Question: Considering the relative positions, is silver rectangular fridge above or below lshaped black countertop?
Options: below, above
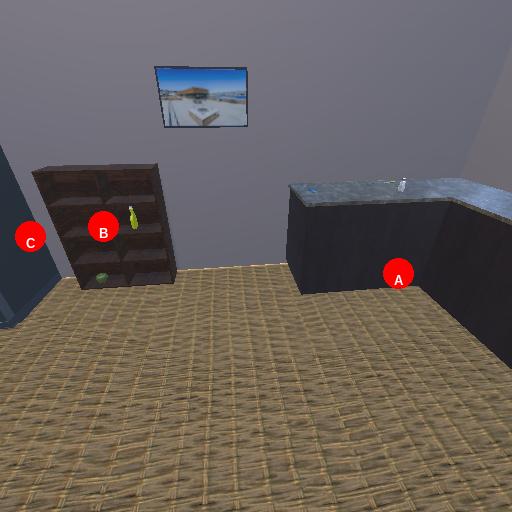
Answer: below